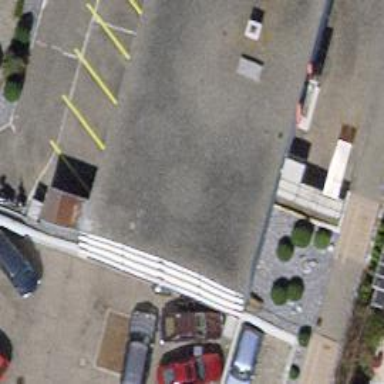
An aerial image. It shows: Car repair shop.